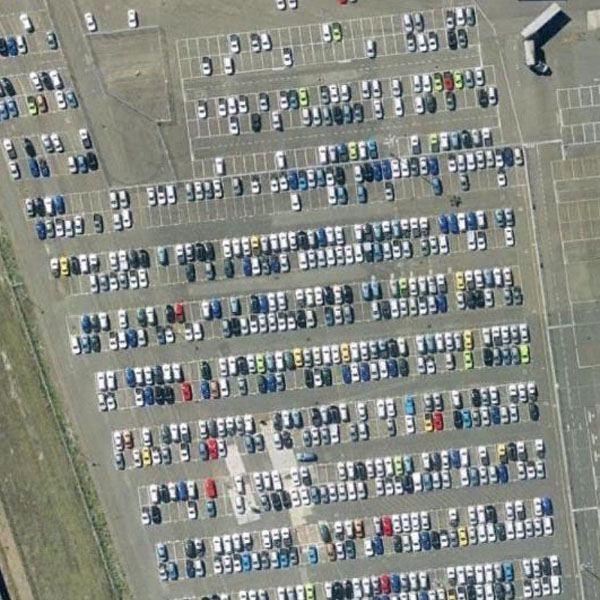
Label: Parking